Field crop: maize
Growth stage: 2
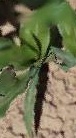
Species: maize